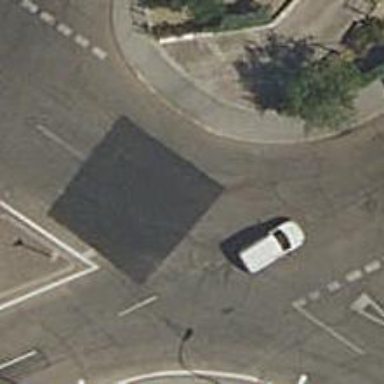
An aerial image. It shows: Road with "give way" sign.